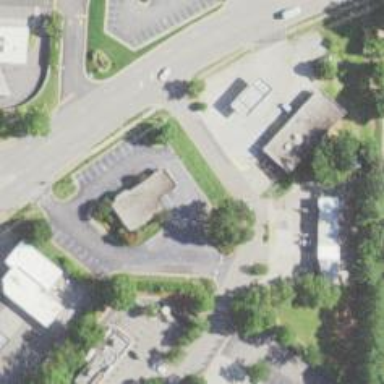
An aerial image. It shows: Retail area.